Question: What is the result of this measurement?
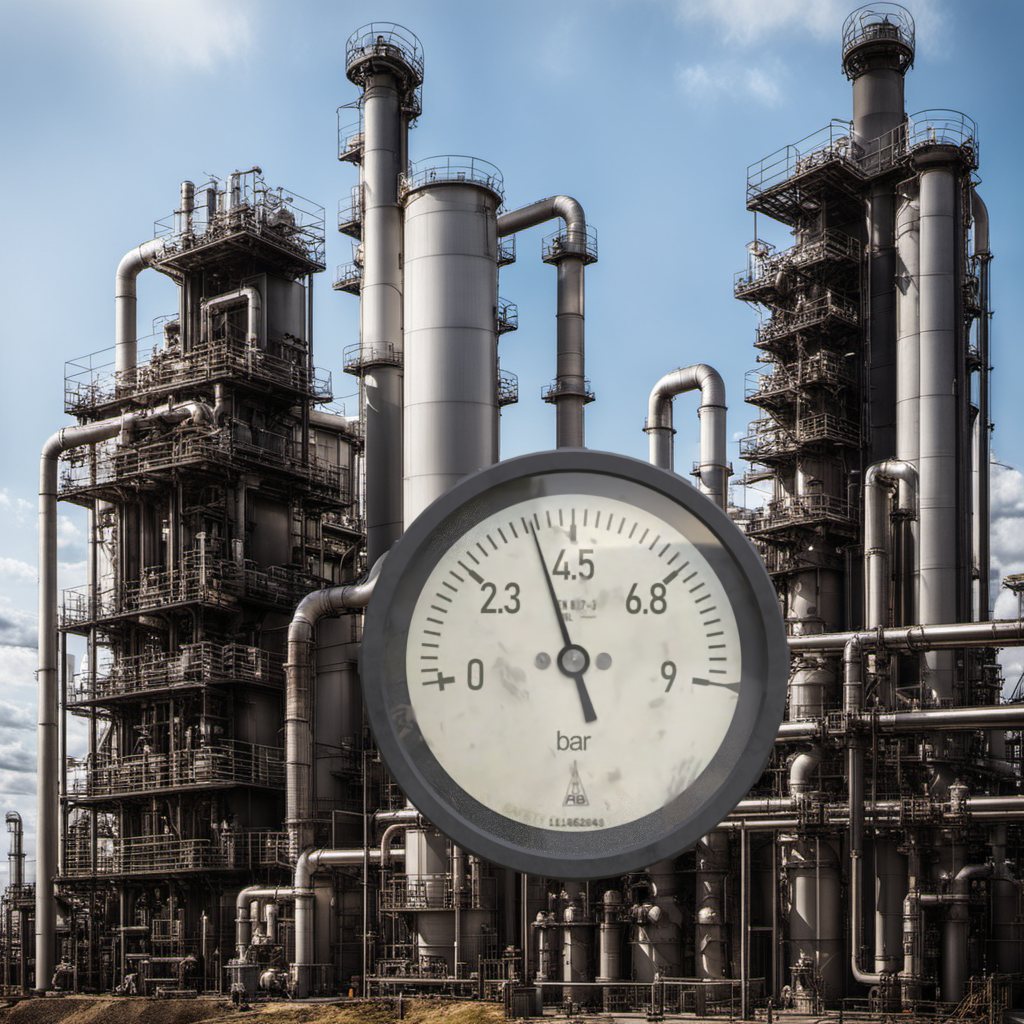
Answer: The result is 3.74
Question: What is the value range of the measurement in the image?
Answer: The range is from 0 to 9
Question: What is the minimum and maximum reading range of the measurement in the image?
Answer: The minimum value is 0 and the maximum value is 9